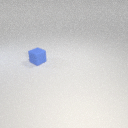
small blue rubber cube